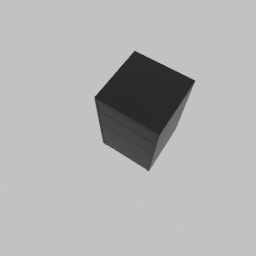
Label: furniture